Interaction volume radius: 10 \u00c5
Interaction volume height: 20 \u00c5
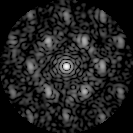
Disorder parameter: 0.5688